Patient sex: M
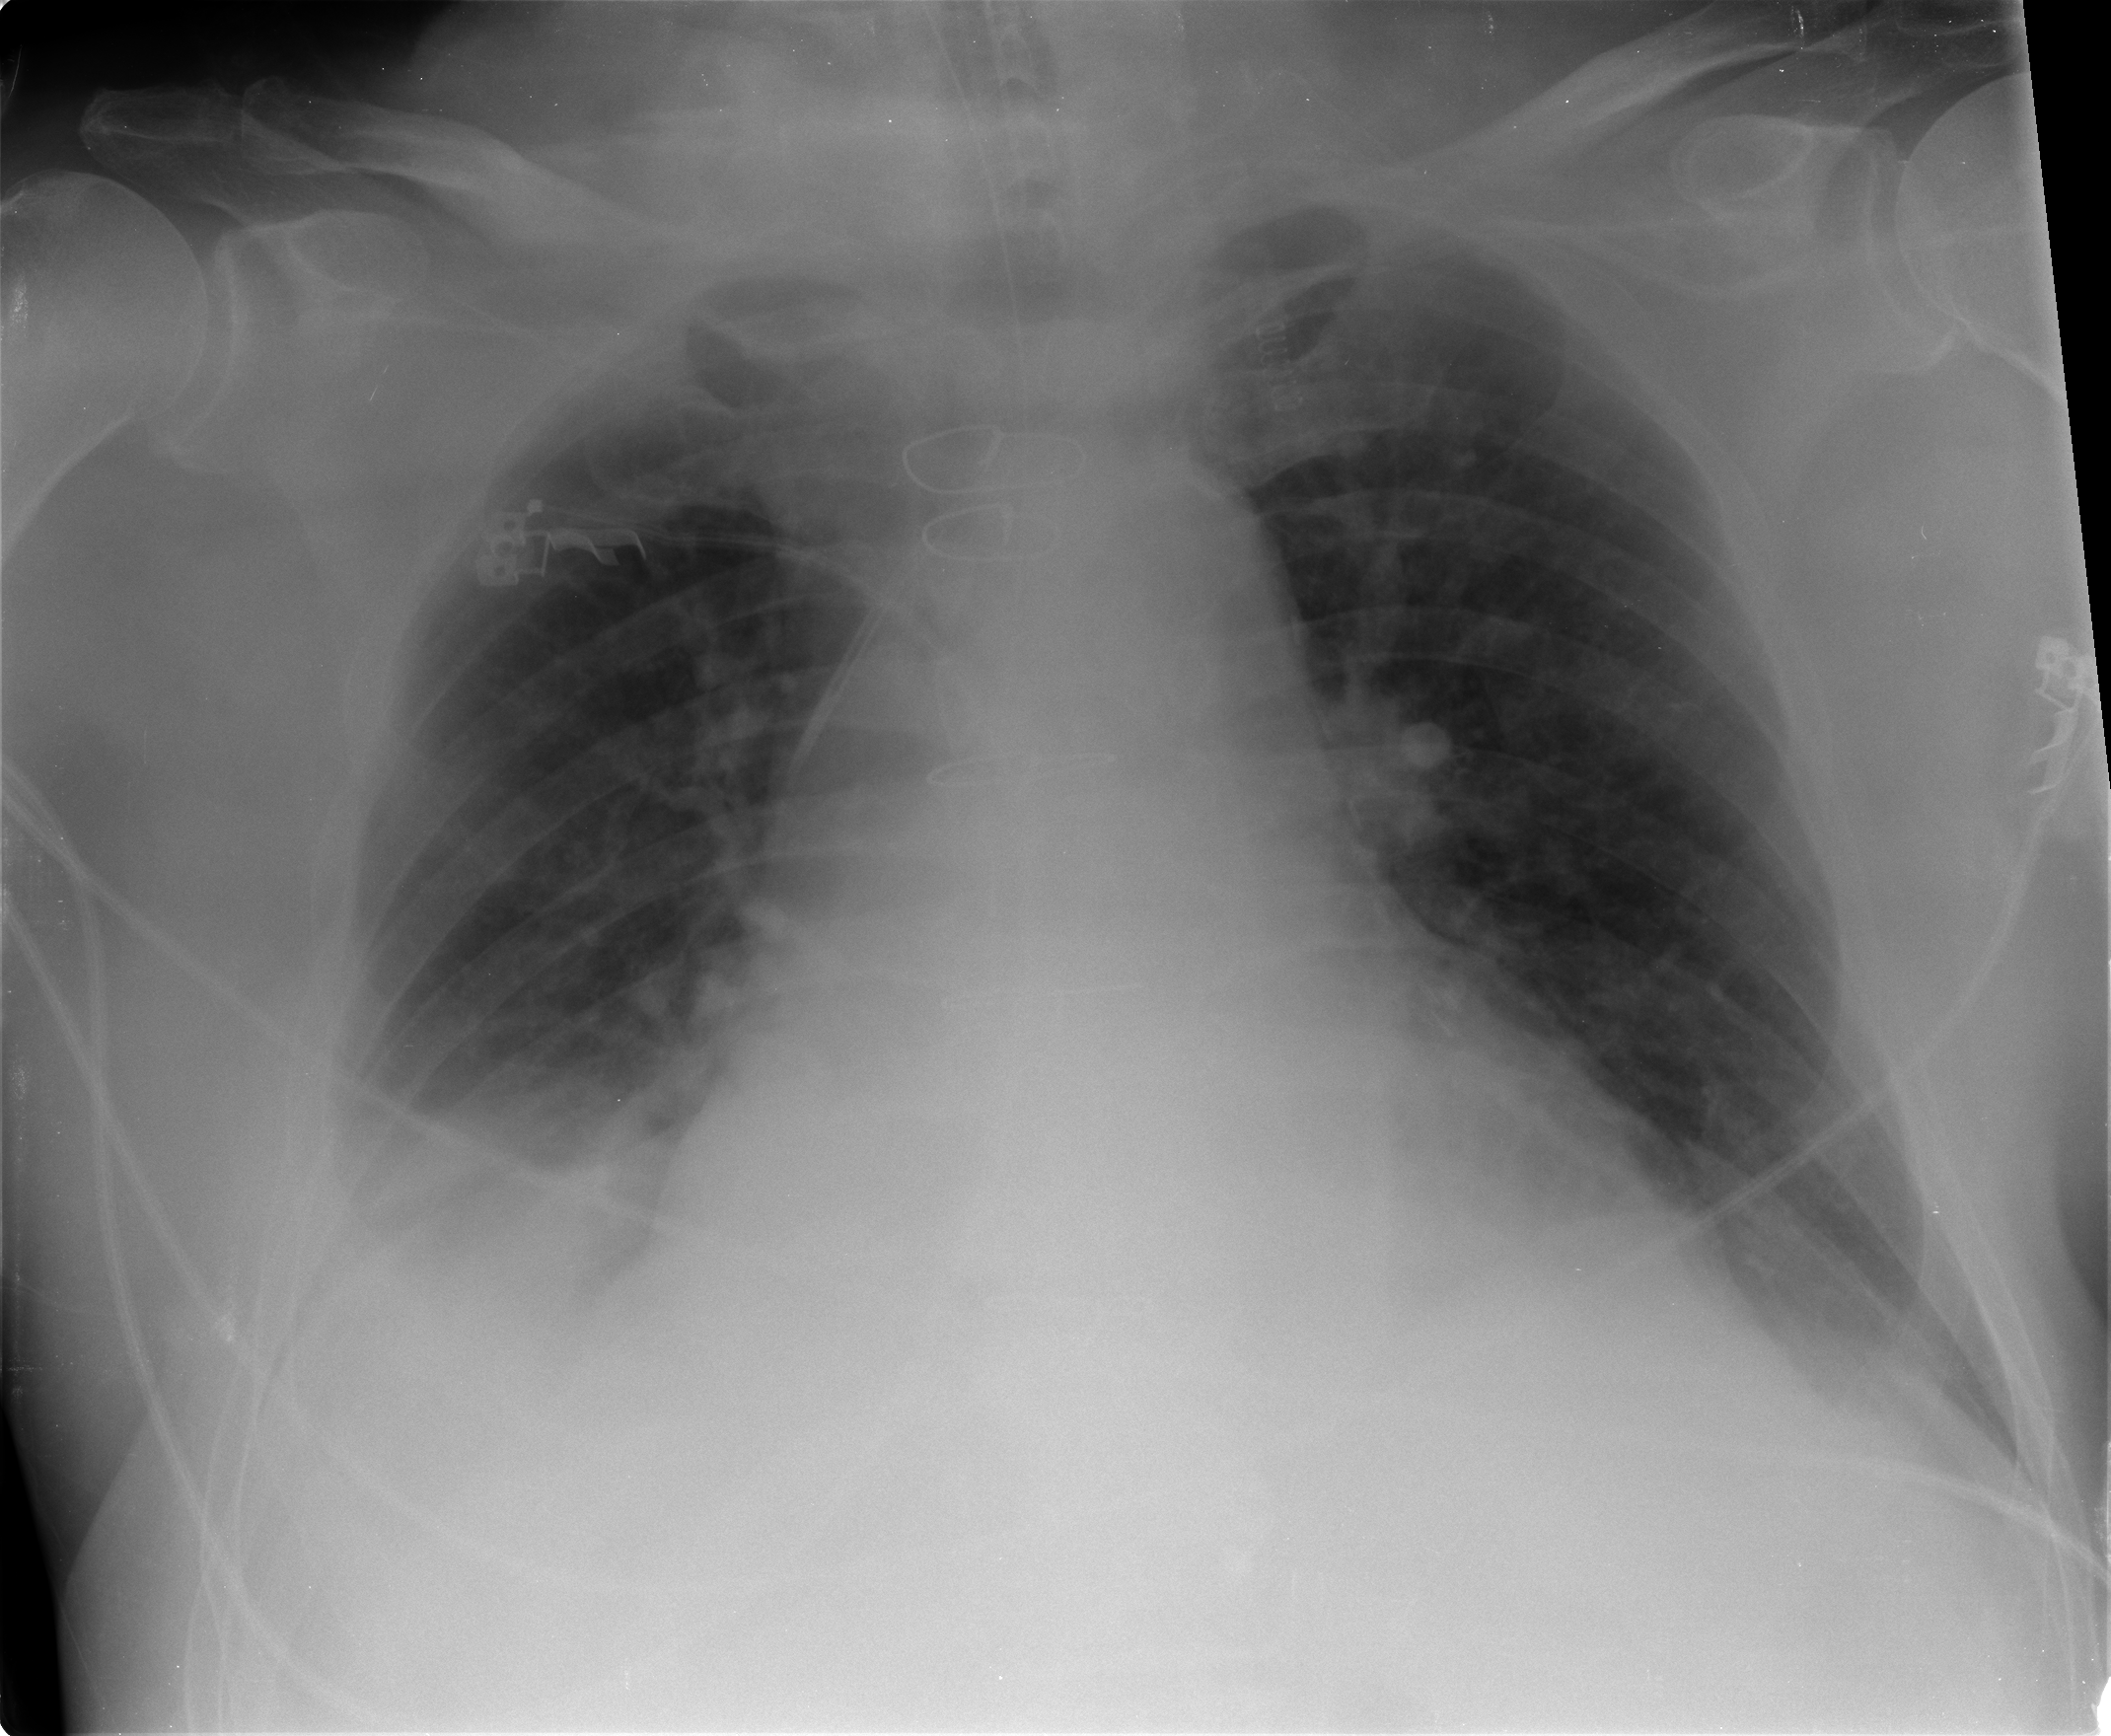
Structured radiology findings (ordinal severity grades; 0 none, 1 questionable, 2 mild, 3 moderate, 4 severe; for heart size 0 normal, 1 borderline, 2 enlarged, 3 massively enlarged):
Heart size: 2
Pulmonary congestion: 2
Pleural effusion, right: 2
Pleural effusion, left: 2
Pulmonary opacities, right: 1
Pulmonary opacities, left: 1
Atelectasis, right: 2
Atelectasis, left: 2